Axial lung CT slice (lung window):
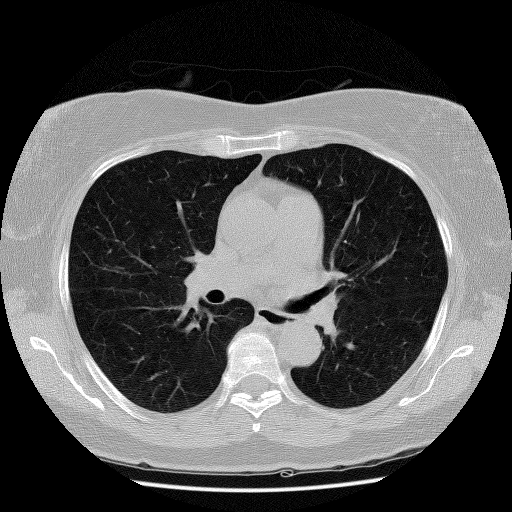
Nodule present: no